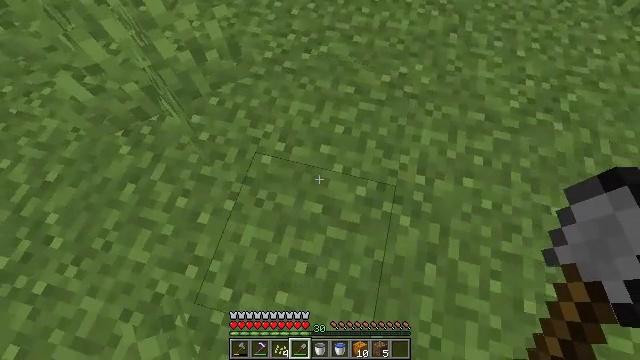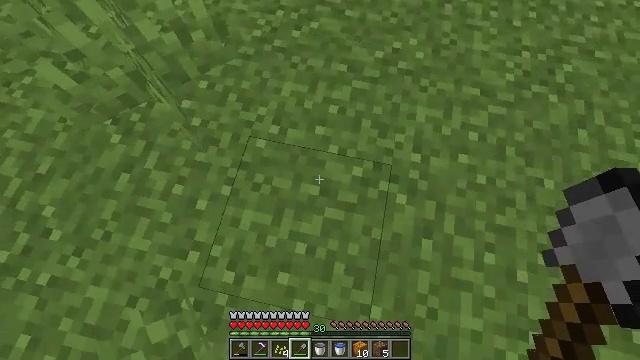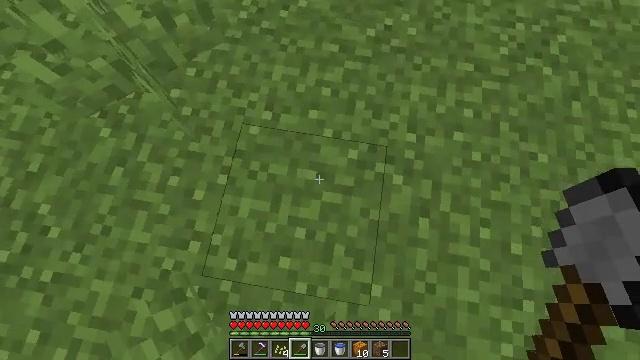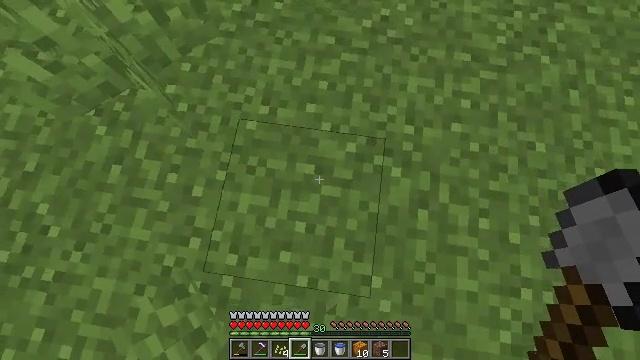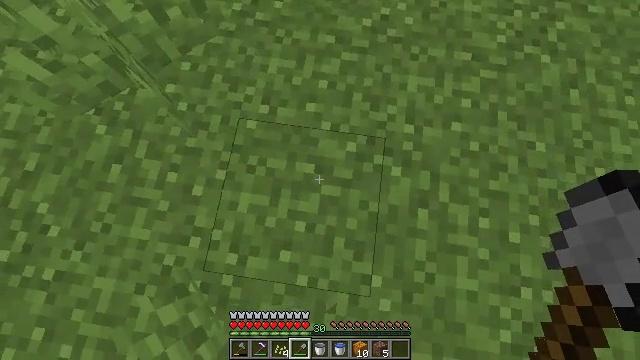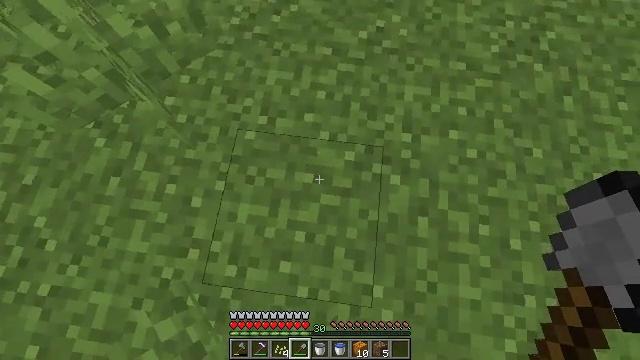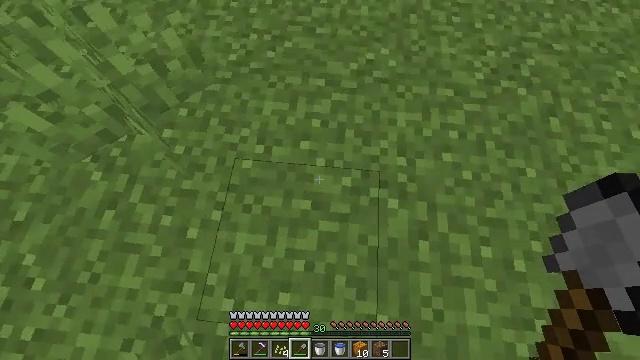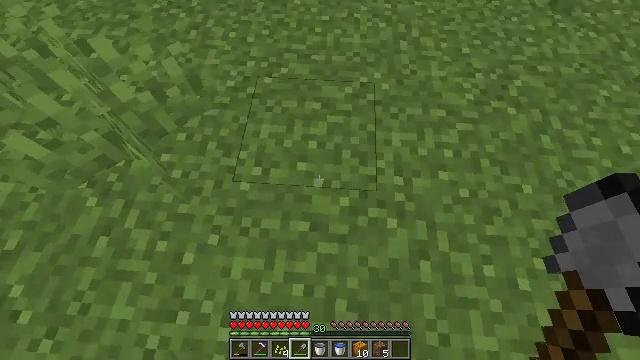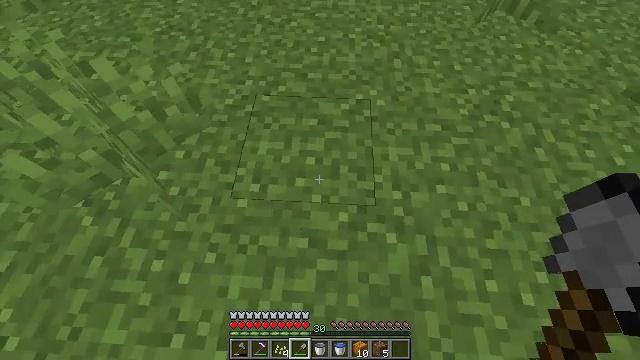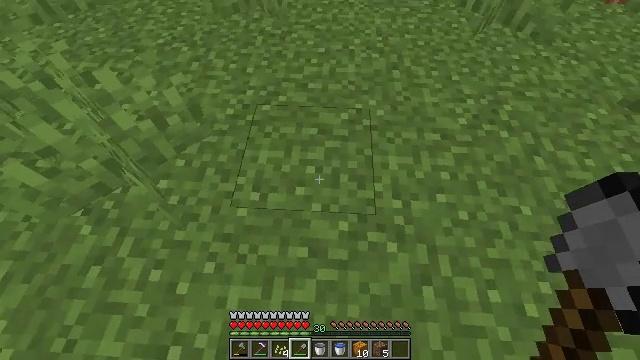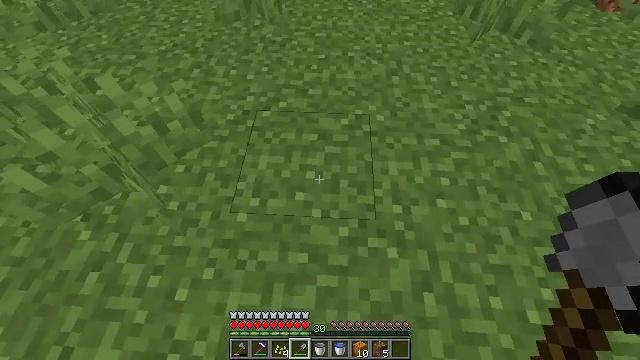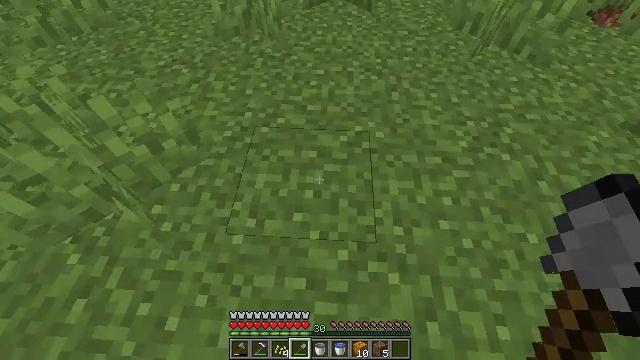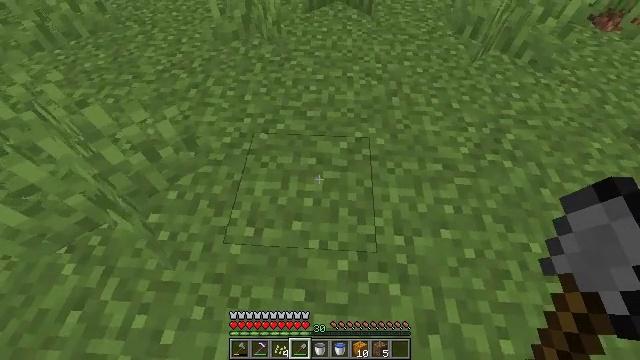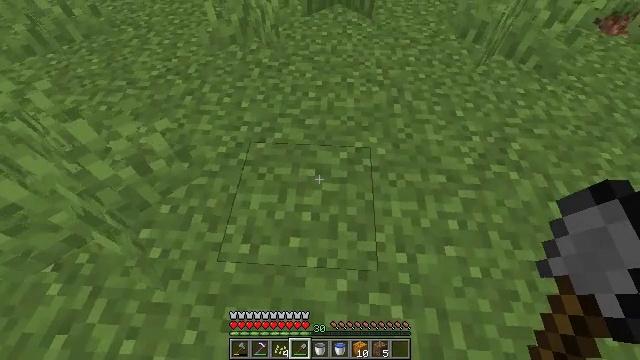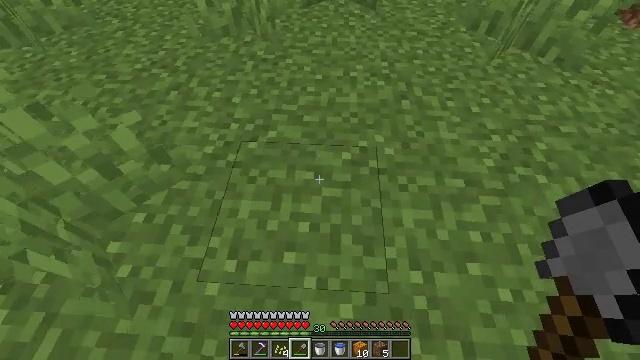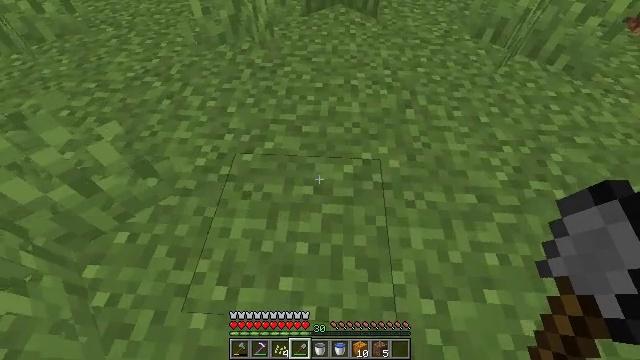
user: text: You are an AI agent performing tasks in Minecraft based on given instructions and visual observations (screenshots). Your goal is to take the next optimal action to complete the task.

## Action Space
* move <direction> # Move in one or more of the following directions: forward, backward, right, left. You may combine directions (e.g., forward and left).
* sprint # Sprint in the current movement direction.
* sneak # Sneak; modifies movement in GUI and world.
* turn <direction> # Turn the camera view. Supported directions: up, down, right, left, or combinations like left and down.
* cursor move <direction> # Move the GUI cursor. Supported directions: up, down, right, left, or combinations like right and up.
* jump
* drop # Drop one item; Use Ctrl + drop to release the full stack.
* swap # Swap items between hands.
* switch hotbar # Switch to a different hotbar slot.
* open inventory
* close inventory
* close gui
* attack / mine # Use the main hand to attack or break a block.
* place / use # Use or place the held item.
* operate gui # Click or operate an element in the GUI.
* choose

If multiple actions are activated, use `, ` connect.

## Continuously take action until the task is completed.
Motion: motion action
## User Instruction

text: Gather tall grass by hitting it.
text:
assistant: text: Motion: turn right and down
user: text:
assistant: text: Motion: turn right and down
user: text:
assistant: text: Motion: turn right and down
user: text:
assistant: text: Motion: no_op
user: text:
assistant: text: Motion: turn up
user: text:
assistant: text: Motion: turn right and up
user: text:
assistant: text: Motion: turn right and up
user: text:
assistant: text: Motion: turn up
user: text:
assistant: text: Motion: turn up
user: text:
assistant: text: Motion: turn up
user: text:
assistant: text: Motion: move forward, turn up
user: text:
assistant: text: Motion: move forward, sneak
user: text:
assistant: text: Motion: move forward, sneak
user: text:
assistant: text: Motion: move forward, sneak
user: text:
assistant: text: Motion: move forward, sneak, turn up
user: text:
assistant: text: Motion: move forward, sneak, turn up
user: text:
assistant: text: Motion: move forward, sneak, turn up
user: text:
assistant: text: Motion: move forward, sneak, turn up
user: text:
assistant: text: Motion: move forward, sneak
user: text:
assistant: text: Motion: move forward, sneak
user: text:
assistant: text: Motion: move forward, sneak
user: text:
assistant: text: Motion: move forward, sneak
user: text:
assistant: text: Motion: move forward, sneak
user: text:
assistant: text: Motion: move forward, sneak
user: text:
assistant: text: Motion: move forward, sneak
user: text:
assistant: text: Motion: move forward, sneak
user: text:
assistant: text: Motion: move forward, sneak
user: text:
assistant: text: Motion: move forward, sneak
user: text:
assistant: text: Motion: move forward, sneak
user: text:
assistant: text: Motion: move forward, sneak